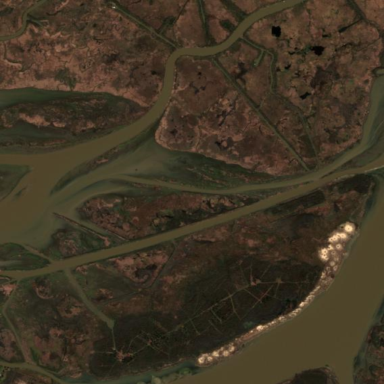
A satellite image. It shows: Island with natural coastline surrounded by marsh wetland.